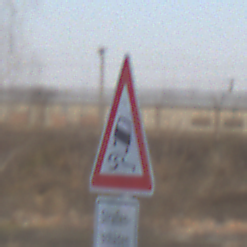
Verkehrszeichen: SchleuderOderRutschgefahr
Zusatzzeichen unten: HinweiseAufGefahrenDurchVerbaleAngabe3
Umgebung: Outdoor, Suburban
Tageszeit: SunriseSunset
Wetter: PartlyCloudy
Licht: Natural
Jahreszeit: Winter
Kontrast: MediumContrast